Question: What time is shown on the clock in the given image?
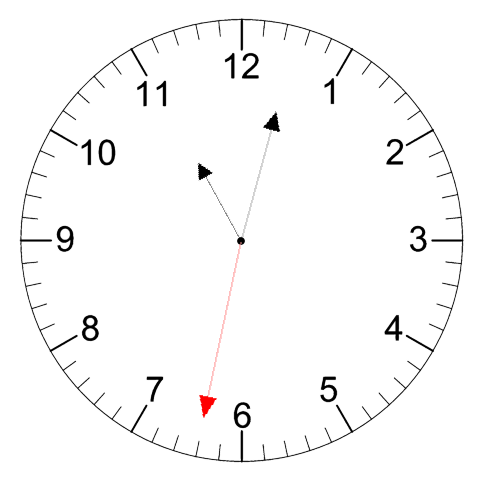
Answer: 11:02:32